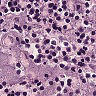
Metastatic tissue present: no